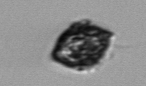
Label: Kryptoperidinium_triquetrum